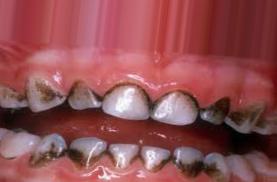
Condition: Tooth Discoloration